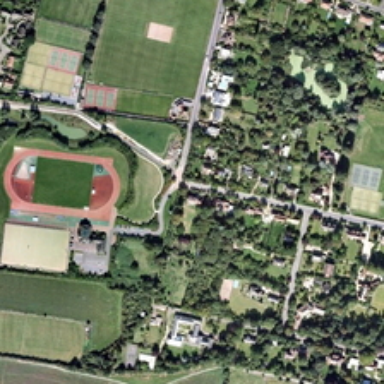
School buildings vary in size, concentrated in the south .